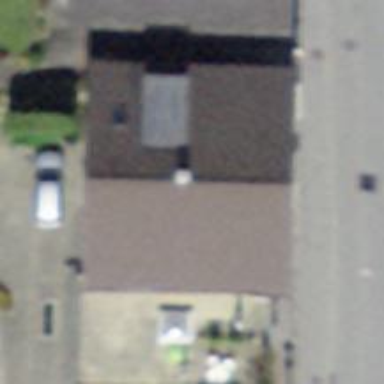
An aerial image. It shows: Post office.